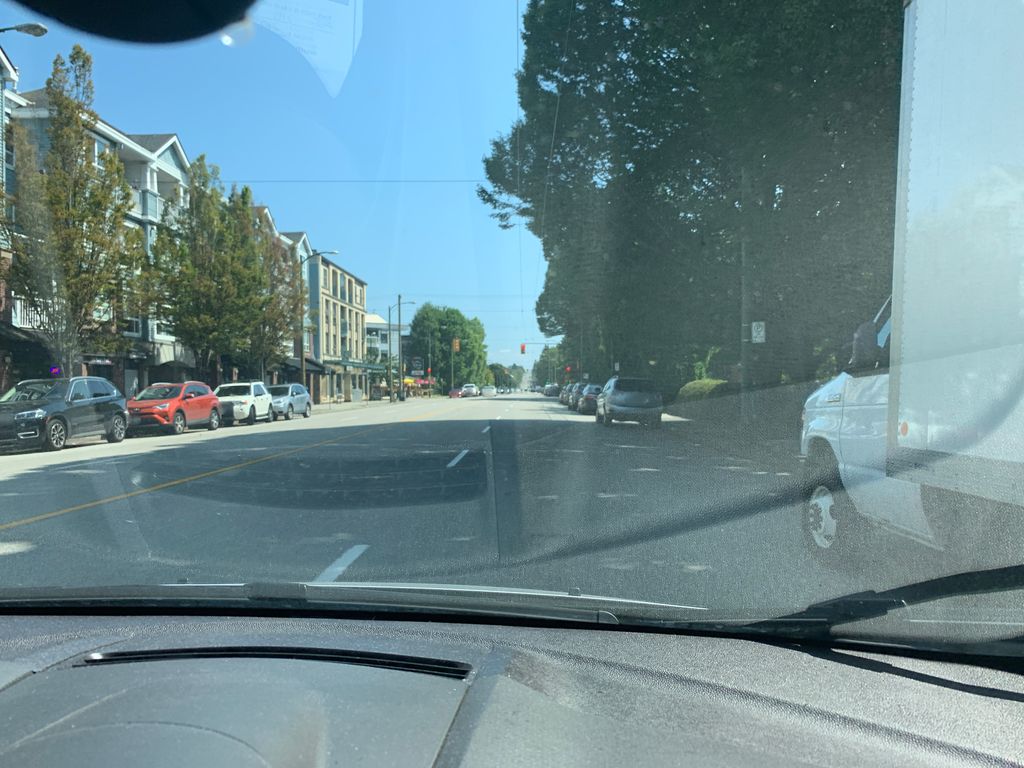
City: vancouver